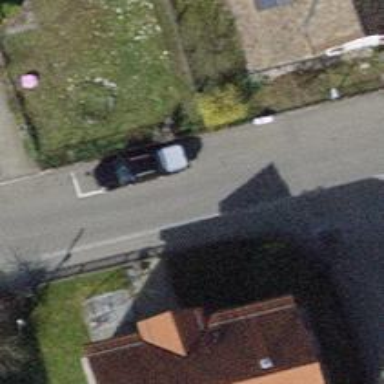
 there is parallel on-street parking lane."